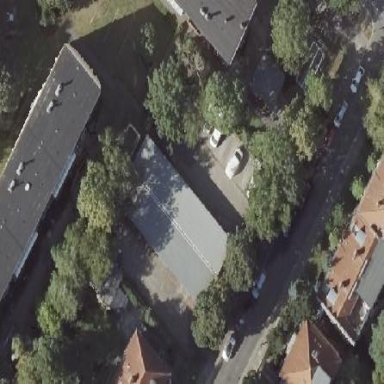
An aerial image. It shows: Group of garages.